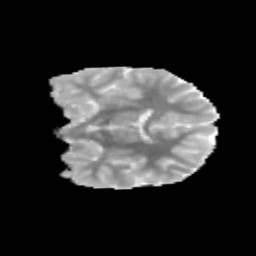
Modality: MD
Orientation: coronal
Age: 10
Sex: male
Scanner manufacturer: siemens
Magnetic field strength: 3 T
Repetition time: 3.8 s
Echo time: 0.07 s